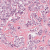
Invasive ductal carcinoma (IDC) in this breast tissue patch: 1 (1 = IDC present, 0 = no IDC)